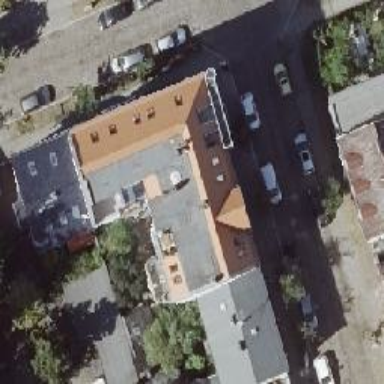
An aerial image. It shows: White apartments with mansard_irregular coral-colored roof.